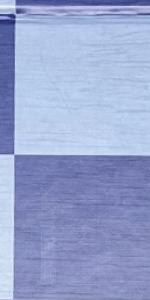
Label: Empty